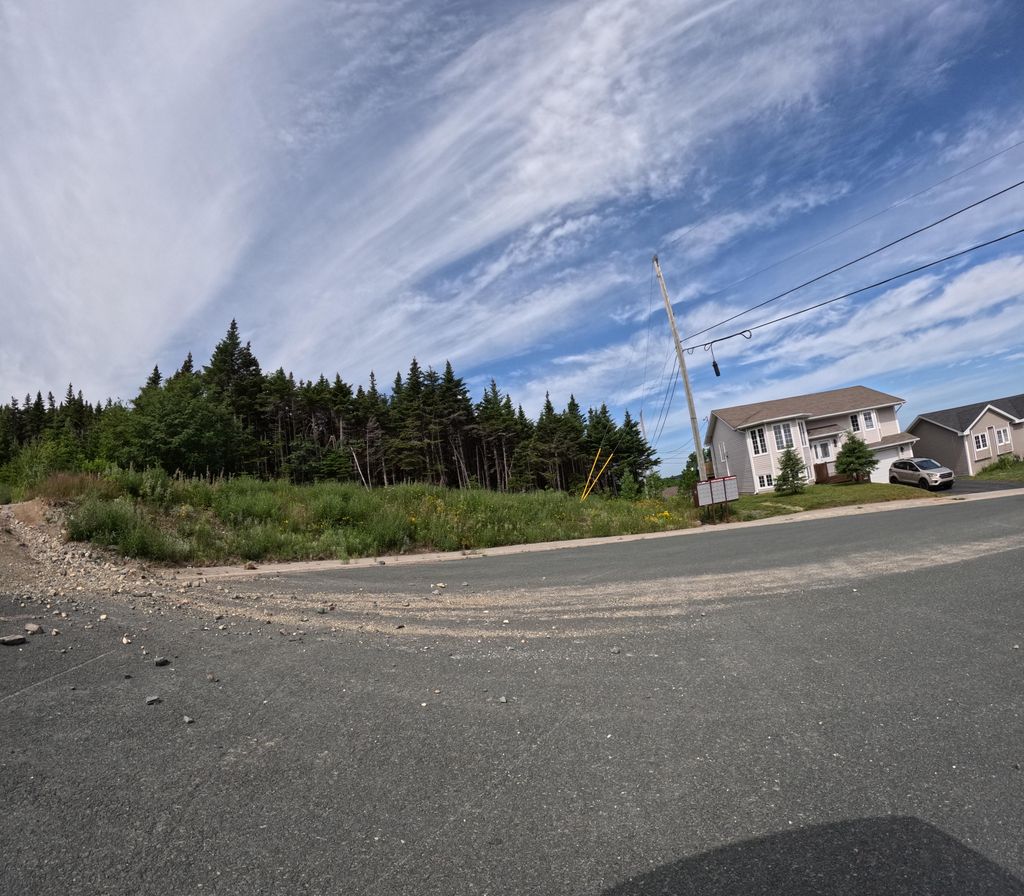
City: st_johns